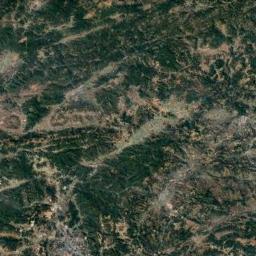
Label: mountain